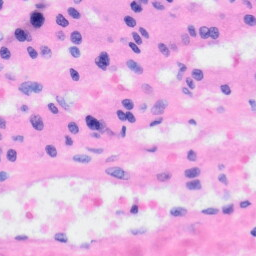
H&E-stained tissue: Liver